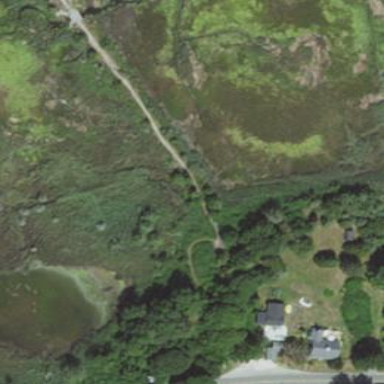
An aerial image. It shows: Wetland area characterized by wet meadow.